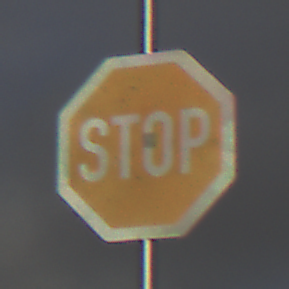
Verkehrszeichen: Stop
Umgebung: Outdoor, Nature
Tageszeit: SunriseSunset
Wetter: PartlyCloudy
Licht: Natural
Jahreszeit: NotSpecified
Kontrast: HighContrast